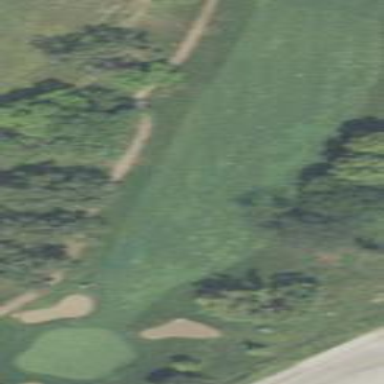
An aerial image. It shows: Grassy area designated as golf fairway.